Question: i have used code from link below to login.. it works fine with facebook ..
<URL>
but it give error for login page of my site.
name of username field is LoginForm[username] and
name of password field is LoginForm[password].
'''
casper.start(url, function() {
// search for 'casperjs' from google form
console.log("page loaded");
this.test.assertExists('form#login-form', 'form is found');
this.fill('form#login-form', {
LoginForm[username]: 'ascd@csc.com',
LoginForm[password]: '******'
}, true);
});
'''
'''
[info] [remote] attempting to fetch form element from selector: 'form#login-form'
remote message caught: attempting to fetch form element from selector: 'form#login-form'
[error] [remote] TypeError: 'undefined' is not an object (evaluating 'field.getAttribute')
remote message caught: TypeError: 'undefined' is not an object (evaluating 'field.getAttribute')
Page Error: TypeError: 'undefined' is not an object (evaluating 'field.getAttribute')
FAIL CasperError: Unable to fill form
# type: uncaughtError
# error: "CasperError: Unable to fill form"
CasperError: Unable to fill form
'''
////
HTML

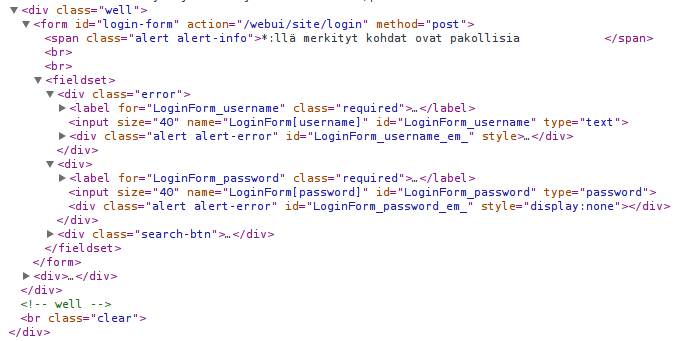
Answer: '''
this.fill('form#login-form', {
'LoginForm[username]': 'ascd@csc.com',
'LoginForm[password]': '******'
}, true);
'''